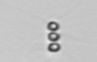
Label: Chaetoceros